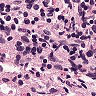
Metastatic tissue present: no